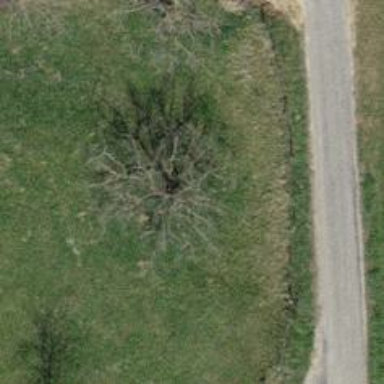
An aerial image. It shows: Broadleaved tree in natural setting.